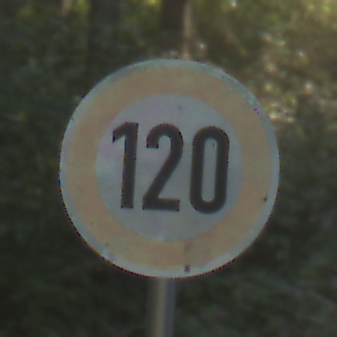
Verkehrszeichen: Geschwindigkeit120
Umgebung: Outdoor, Nature
Tageszeit: MorningAfternoon
Wetter: Clear
Licht: Natural
Jahreszeit: NotSpecified
Kontrast: LowContrast